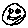
Label: smiley face